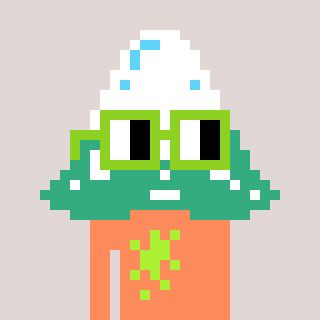
a pixel art character with square light green glasses, a snowy mountain-shaped head and a peachy-colored body on a warm background